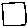
Label: square